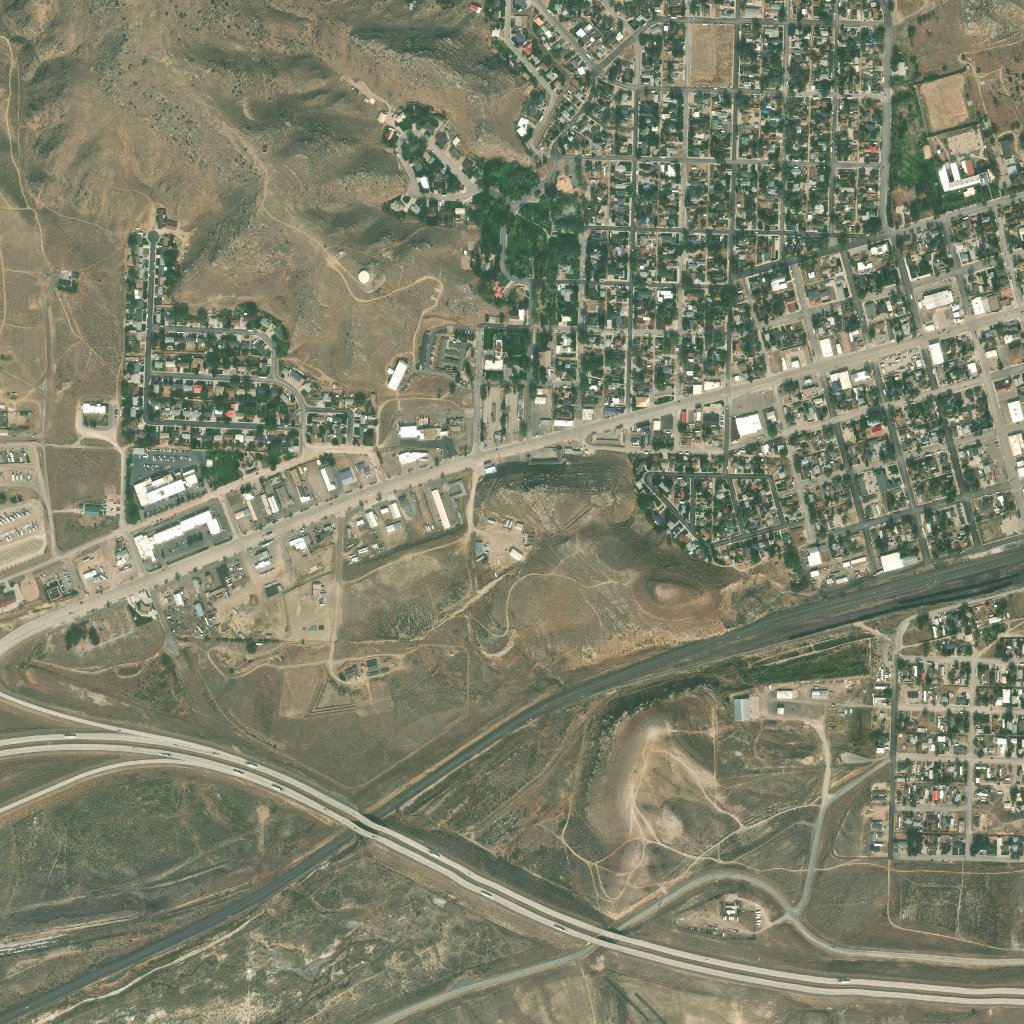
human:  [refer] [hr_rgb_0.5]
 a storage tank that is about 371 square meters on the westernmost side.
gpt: <box>[[35, 26, 36, 27, 0]]</box>

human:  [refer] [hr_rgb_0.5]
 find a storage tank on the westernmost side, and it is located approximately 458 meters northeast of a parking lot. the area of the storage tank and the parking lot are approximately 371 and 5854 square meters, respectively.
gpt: <box>[[35, 26, 35, 27, 0]]</box>